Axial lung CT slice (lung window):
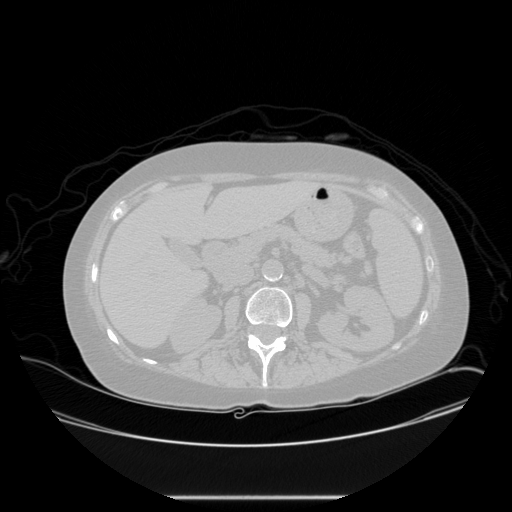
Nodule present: no